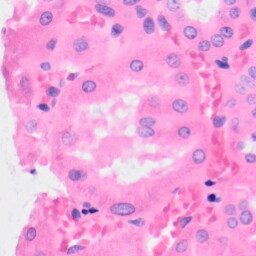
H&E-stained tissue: Kidney